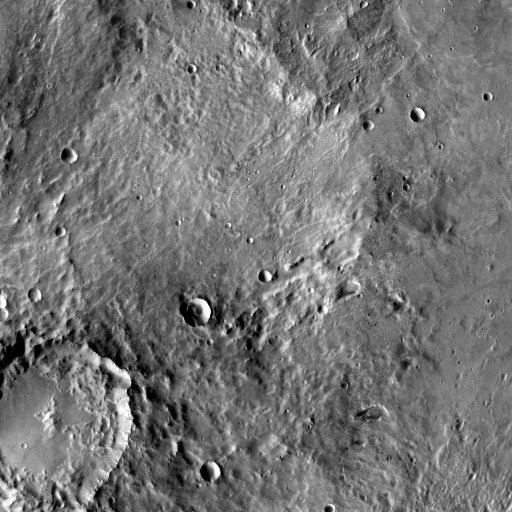
Crater classes present: Background, Other, Buried, Secondary